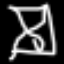
Label: hourglass